Question: I have loaded a multiindex matrix from excel to a panda dataframe.
'''
df=pd.read_excel("filename.xlsx",sheet_name=sheet,header=1,index_col=[0,1,2],usecols="B:AZ")
'''
The dataframe has three index colums and one header, so it has 4 indices. Part of the dataframe looks like this:

When I want to show a particular value, it works like this:
'''
df[index1][index2][index3][index4]
'''
I now want to change certain values in the dataframe. After searching through different forums for a while, it seemed like df.at would be the right method to do this. So I tried this:
'''
df.at[index1,index2,index3,index4]=10 (or any random value)
'''
but I got a 'ValueError: Not enough indexers for scalar access (setting)!'. I also tried different orders for the indices inside the df.at-Brackets.
Any help on this would be much appreciated!
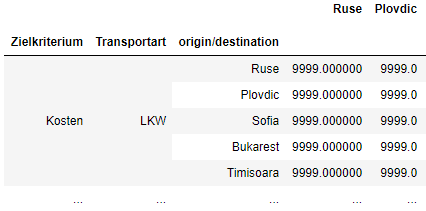
Answer: It seems you need something like that:
'''
df.loc[('Kosten','LKW','Sofia'),'Ruse']=10
'''